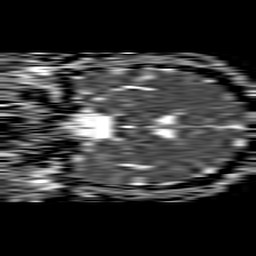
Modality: ADC
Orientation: coronal
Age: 34
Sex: female
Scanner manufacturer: philips
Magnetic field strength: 1.5 T
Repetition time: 4.6 s
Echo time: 0.08517 s